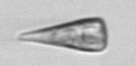
Label: Licmophora